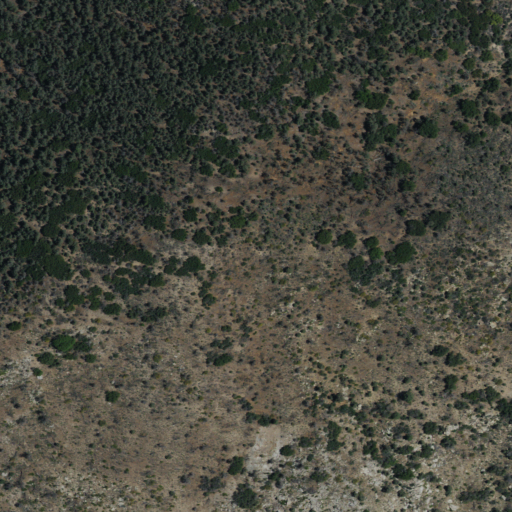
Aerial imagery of mountain in California named Pinyon Peak containing shrub and evergreen forest